Aerial crown-view tile of a tropical tree (Barro Colorado Island, Panama), acquired 20250512:
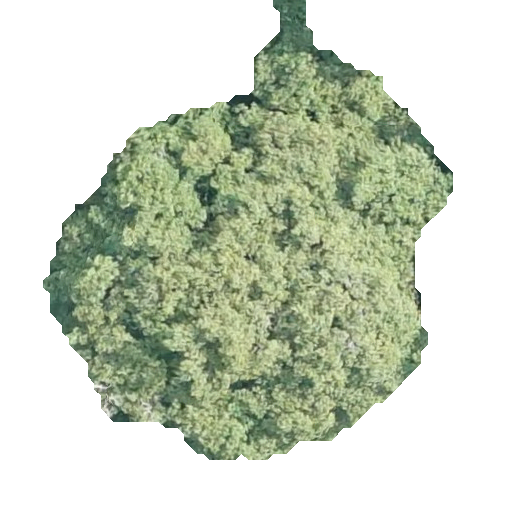
Species: Apeiba membranacea
GBIF accepted scientific name: Apeiba membranacea
Crown area: 171.702 m²